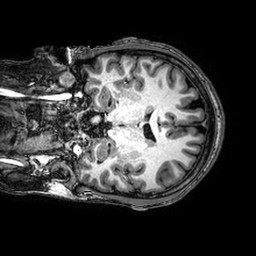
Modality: T1w
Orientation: coronal
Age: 22
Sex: male